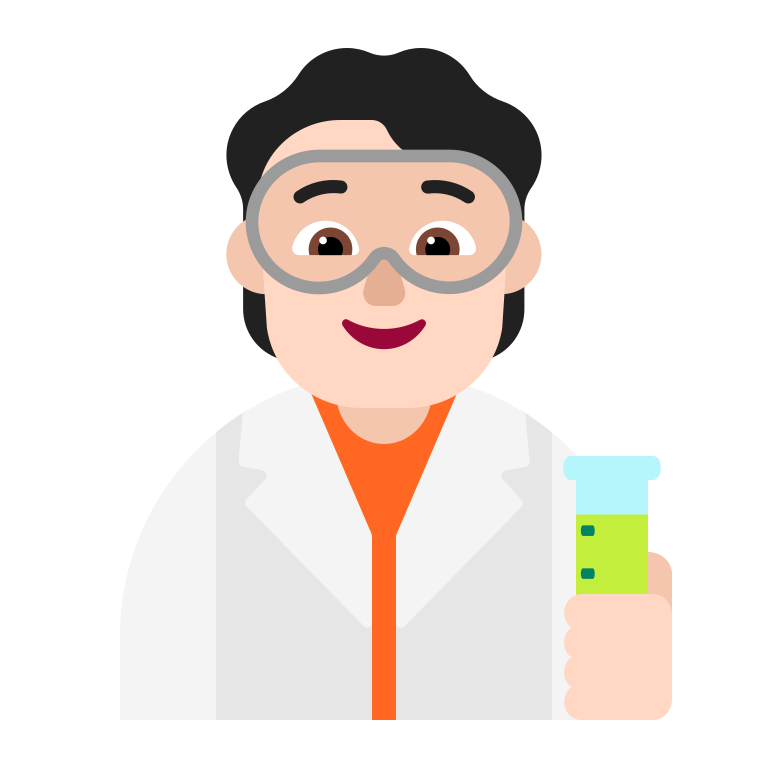
scientist flat light